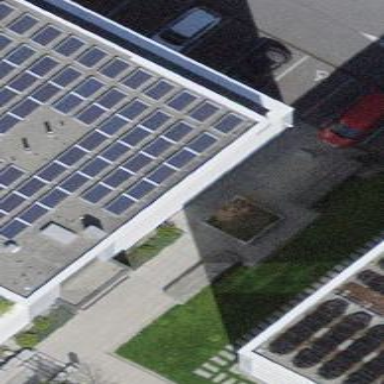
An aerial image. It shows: Solar power generator.